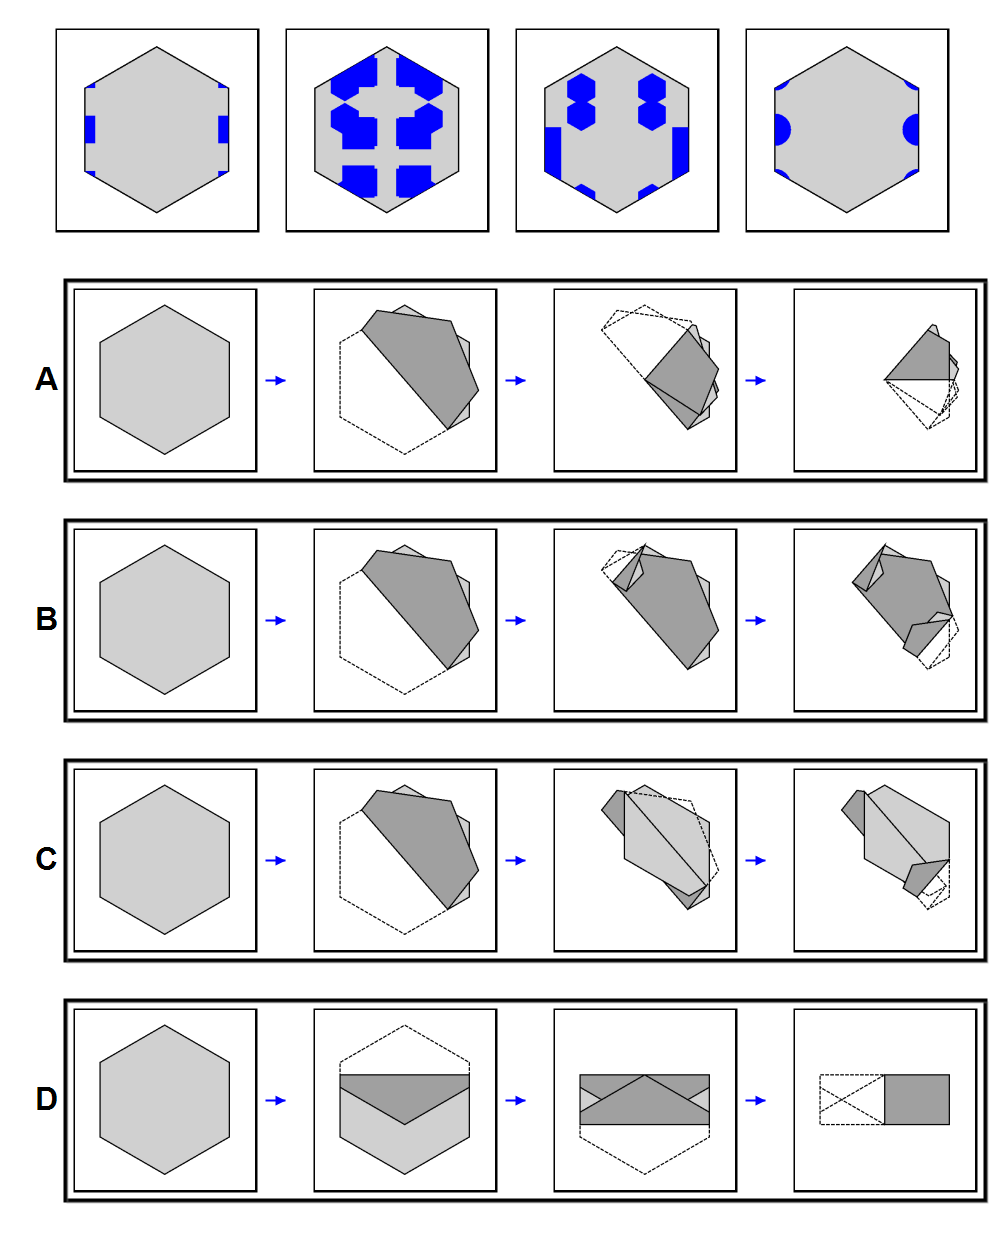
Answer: D